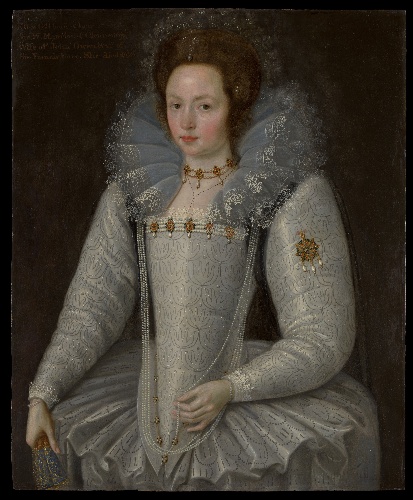
Title: Ellen Maurice (1578–1626)
Artist: Marcus Gheeraerts the Younger
Artist bio: Flemish, Bruges 1561–1635/36 London
Date: 1597
Object type: Painting
Classification: Paintings
Medium: Oil on oak
Dimensions: 35 5/8 × 29 1/4 in. (90.6 × 74.2 cm)
Department: European Paintings
Credit line: Purchase, Theodocia and Joseph Arkus and University Place Foundation Gifts; Gift of Victor G. Fischer, by exchange; Marquand Fund; Elizabeth and Thomas Easton Gift, in memory of their mother, Joan K. Easton; Gift of Mary Phelps Smith, in memory of her husband, Howard Caswell Smith, by exchange; and The Alfred N. Punnett Endowment Fund, 2017
Accession year: 2017
Repository: Metropolitan Museum of Art, New York, NY
Tags: Portraits|Women